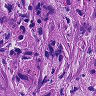
Metastatic tissue present: yes